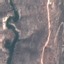
Land use / land cover class: HerbaceousVegetation